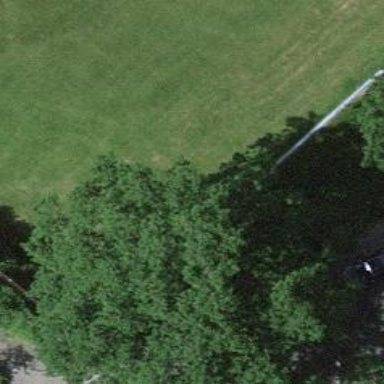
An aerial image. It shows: Bench.